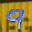
Label: 9